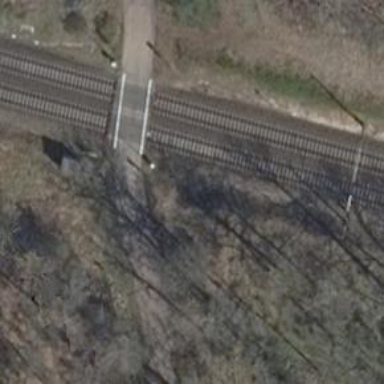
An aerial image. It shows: Railway level crossing.